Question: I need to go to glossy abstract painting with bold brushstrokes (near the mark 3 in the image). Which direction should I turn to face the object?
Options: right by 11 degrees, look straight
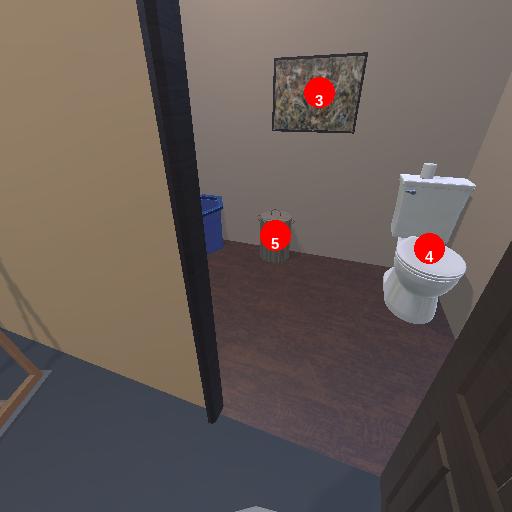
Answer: right by 11 degrees